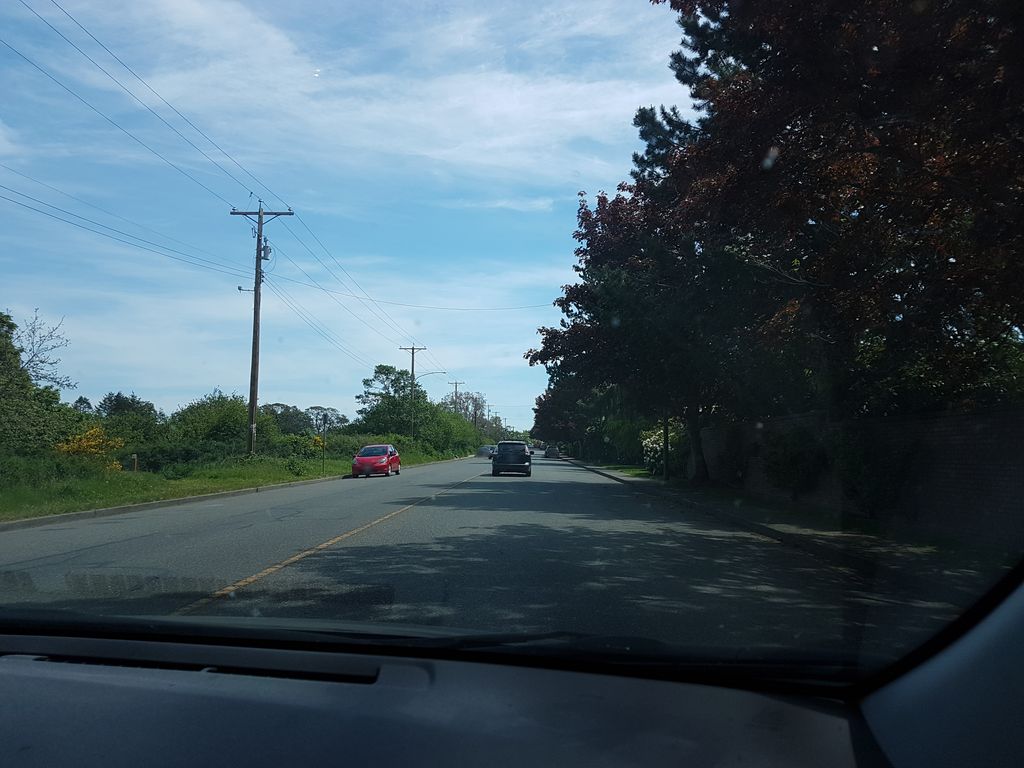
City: victoria